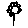
Label: flower